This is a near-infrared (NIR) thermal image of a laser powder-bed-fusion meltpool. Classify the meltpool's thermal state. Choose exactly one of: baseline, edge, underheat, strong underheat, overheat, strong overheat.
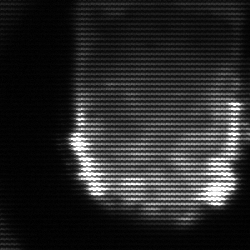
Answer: strong underheat